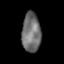
Tissue: lung
Cell type: Epithelial cells
Senescence score: 0.1803
Nuclear area (px): 727
Mean DAPI intensity: 111.184